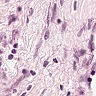
Metastatic tissue present: no